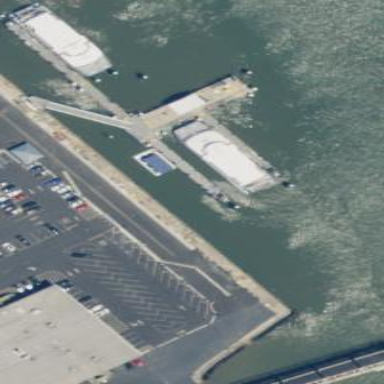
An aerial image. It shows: Pier serving as public transport platform for ferries.